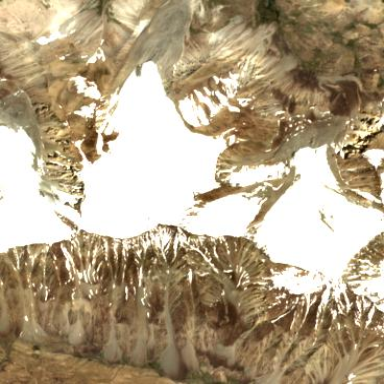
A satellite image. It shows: Stunning view of glacier.